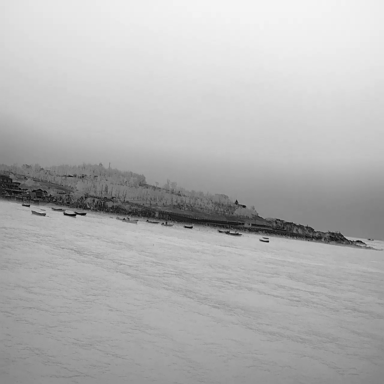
There are 13 bulk_carriers in the infrared image.